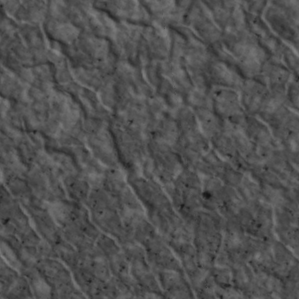
Label: non_frost